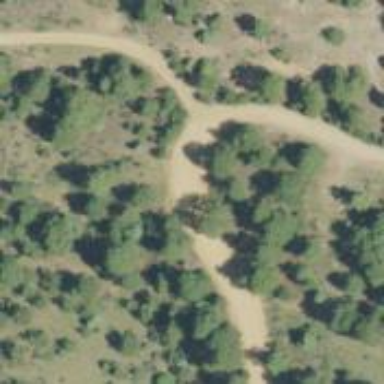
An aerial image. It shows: Driveway leading to service road.